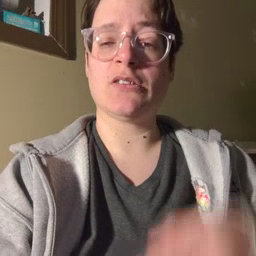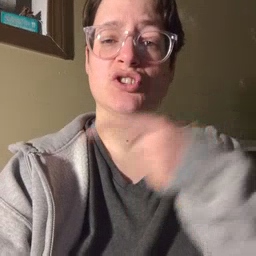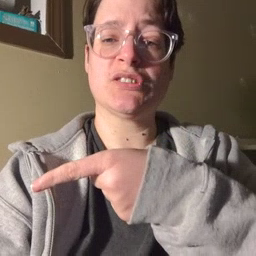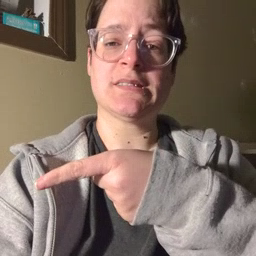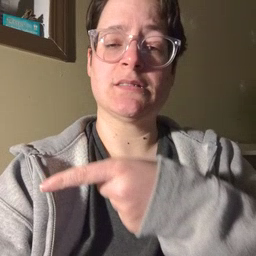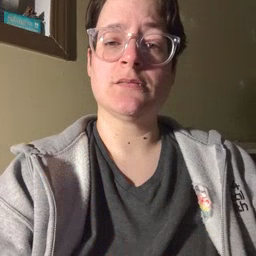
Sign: hesheit